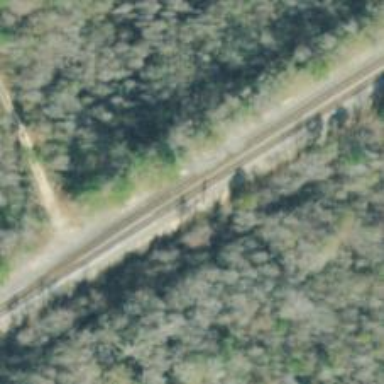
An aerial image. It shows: Railway track.